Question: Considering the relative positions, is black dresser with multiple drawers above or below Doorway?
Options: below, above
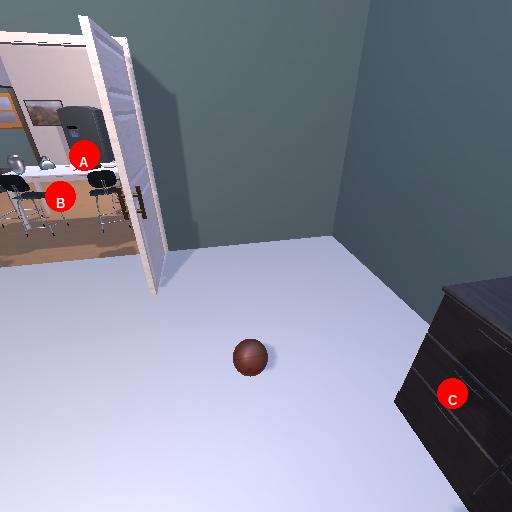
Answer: below